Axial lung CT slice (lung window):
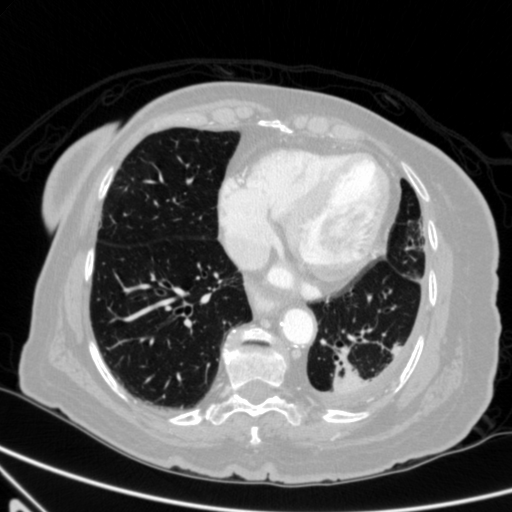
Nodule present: no